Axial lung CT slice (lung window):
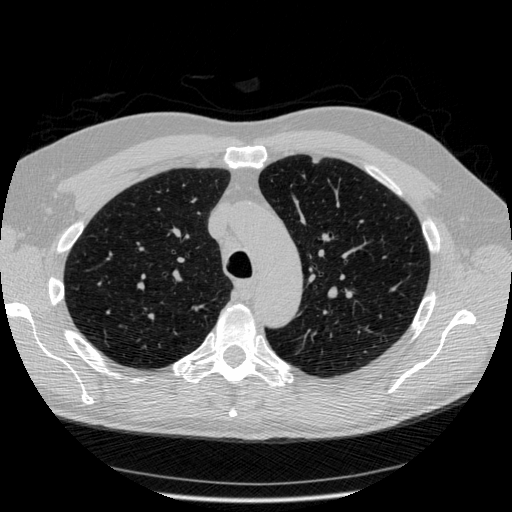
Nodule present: no